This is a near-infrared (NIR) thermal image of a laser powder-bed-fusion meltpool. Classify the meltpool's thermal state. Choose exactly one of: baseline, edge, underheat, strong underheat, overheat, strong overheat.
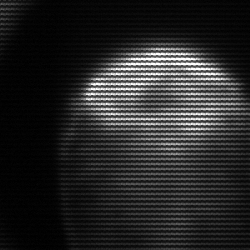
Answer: edge